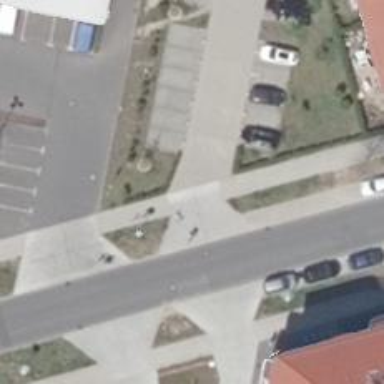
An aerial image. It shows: Road serving as parking aisle.